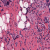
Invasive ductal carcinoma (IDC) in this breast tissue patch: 0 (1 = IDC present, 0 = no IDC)